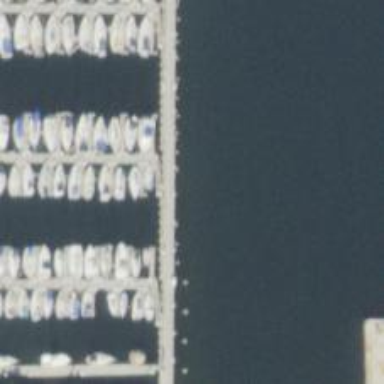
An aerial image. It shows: Man-made pier.